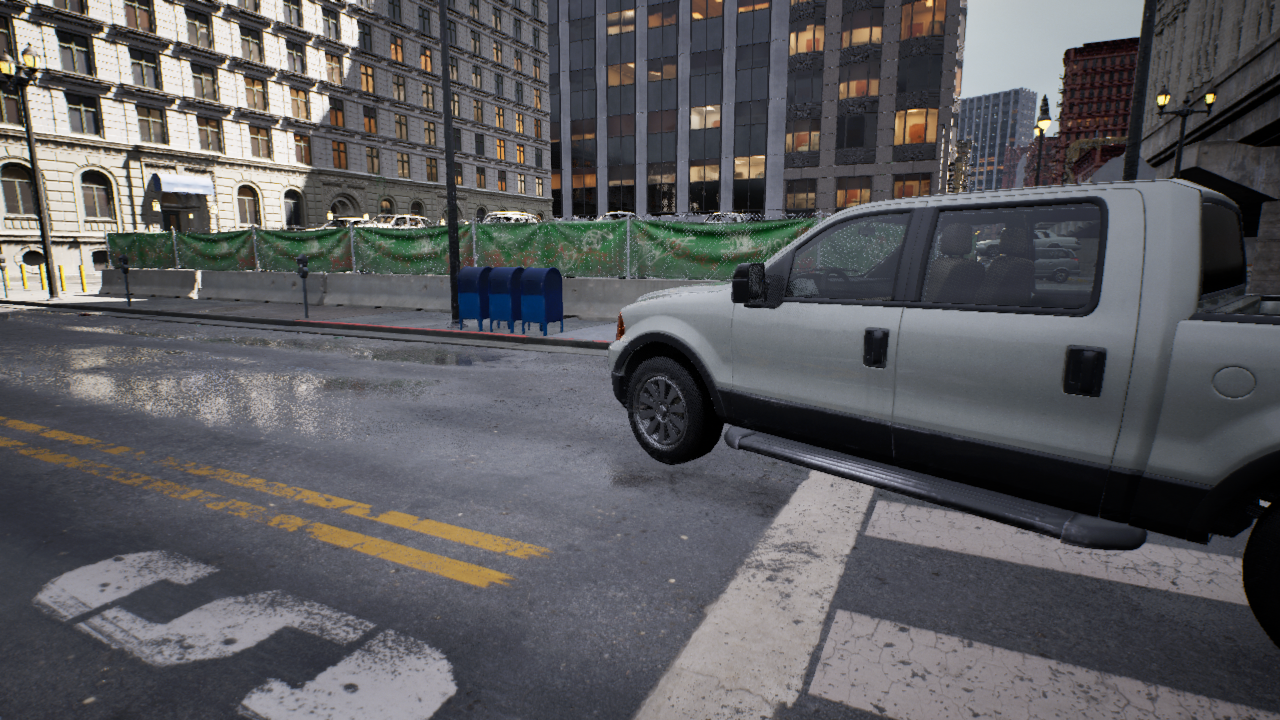
Venue: intersection
Lighting: clear day
Vehicle rig: pickup